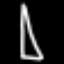
Label: fork